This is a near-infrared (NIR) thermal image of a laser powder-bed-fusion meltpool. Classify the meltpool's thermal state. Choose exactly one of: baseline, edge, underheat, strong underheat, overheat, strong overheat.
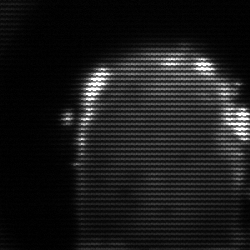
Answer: baseline